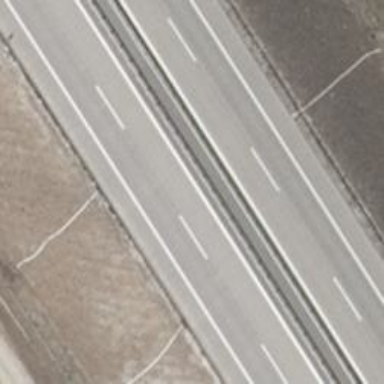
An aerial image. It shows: Motorway with asphalt surface and embankment.